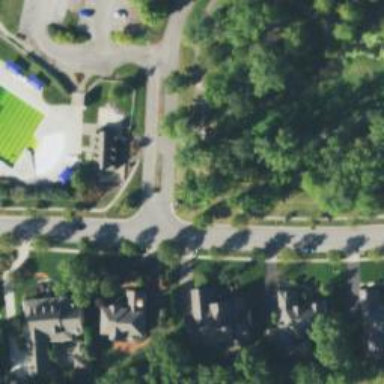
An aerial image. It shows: Path designated for golf carts.